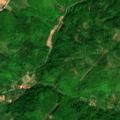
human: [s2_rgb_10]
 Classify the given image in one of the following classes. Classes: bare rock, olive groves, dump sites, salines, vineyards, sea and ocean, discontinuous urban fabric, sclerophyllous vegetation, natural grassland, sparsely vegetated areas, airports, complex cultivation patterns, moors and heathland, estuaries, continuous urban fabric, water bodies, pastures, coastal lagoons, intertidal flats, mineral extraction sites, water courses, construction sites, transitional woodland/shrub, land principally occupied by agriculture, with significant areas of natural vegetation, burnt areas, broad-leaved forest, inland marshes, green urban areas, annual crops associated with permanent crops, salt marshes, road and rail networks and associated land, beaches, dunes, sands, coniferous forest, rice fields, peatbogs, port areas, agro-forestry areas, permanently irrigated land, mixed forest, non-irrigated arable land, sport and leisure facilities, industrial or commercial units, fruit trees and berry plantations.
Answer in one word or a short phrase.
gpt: complex cultivation patterns, land principally occupied by agriculture, with significant areas of natural vegetation, broad-leaved forest